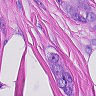
Metastatic tissue present: yes